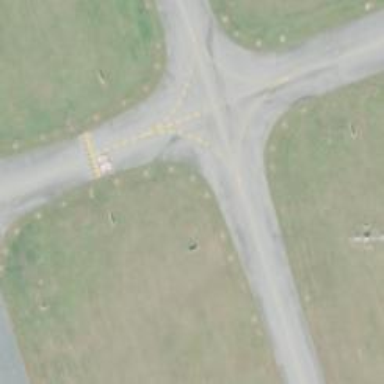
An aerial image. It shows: View of taxiway at the airport.